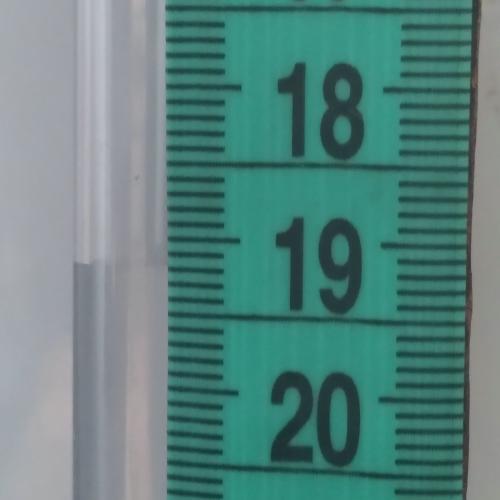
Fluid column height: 19.2 cm